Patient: sex M, age 69
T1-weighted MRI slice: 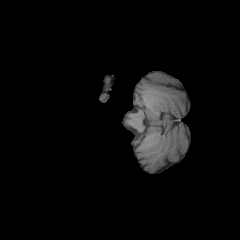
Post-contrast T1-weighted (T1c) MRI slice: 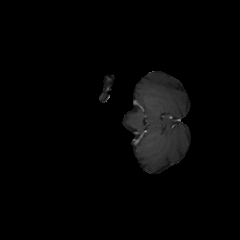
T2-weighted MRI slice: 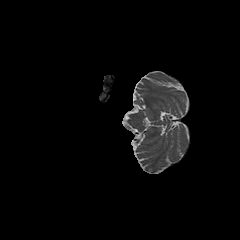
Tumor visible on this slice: no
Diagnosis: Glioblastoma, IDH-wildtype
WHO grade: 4